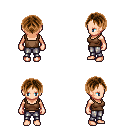
a pixel art fantasy rpg character, female body template, human, light skin, brown pirate shirt, metal pants, brown parted hairstyle, four views (front, back, left, right), 2x2 character sprite sheet, small pixel art, hard edges, no anti-aliasing